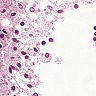
Metastatic tissue present: no